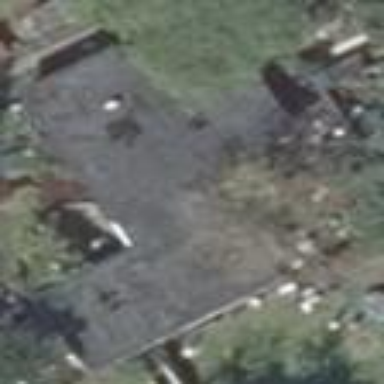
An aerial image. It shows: Detached building.